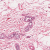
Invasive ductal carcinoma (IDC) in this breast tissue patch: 0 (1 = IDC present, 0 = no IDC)